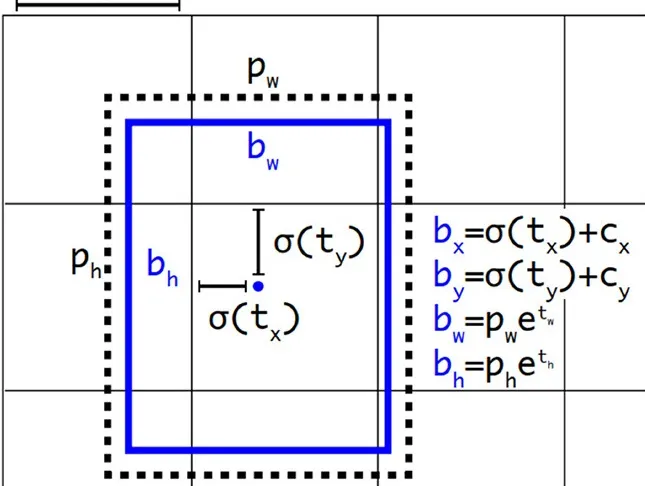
Bounding boxes with dimension priors and location prediction for YOLOv3.
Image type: pathology (immunostaining)